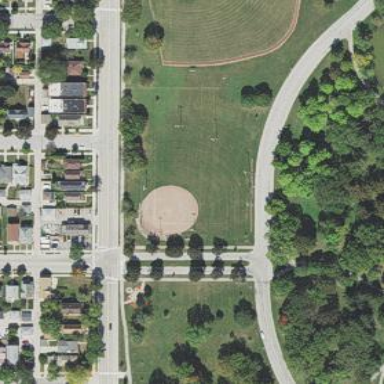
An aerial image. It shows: Baseball pitch for leisure land.